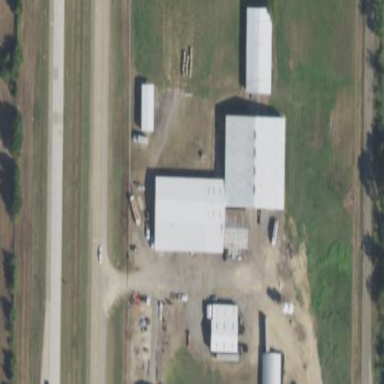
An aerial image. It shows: Country store building.